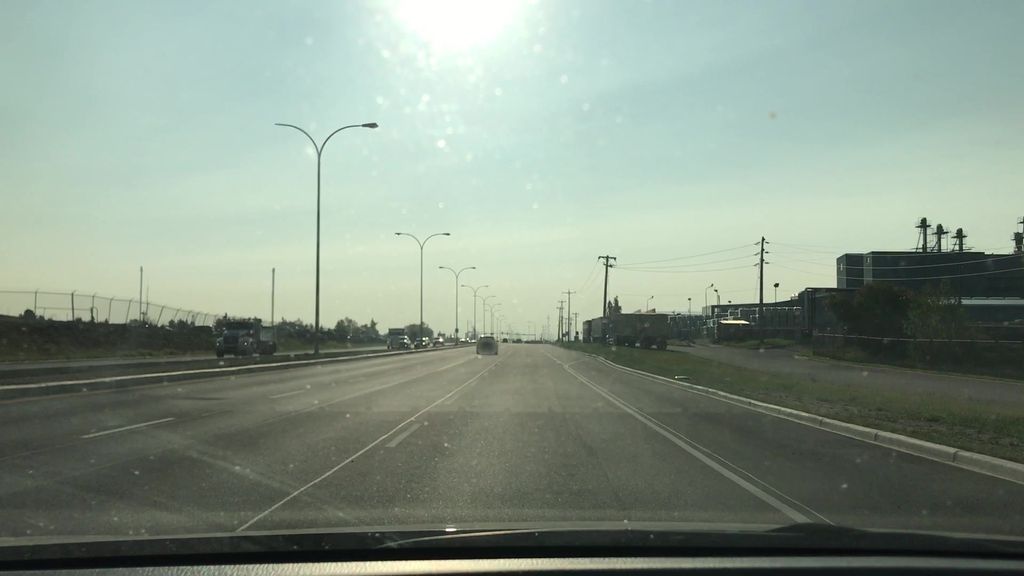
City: edmonton